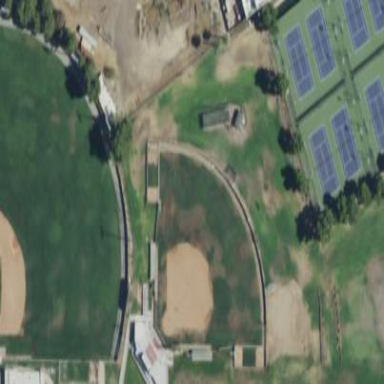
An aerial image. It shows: Baseball pitch for leisure land.